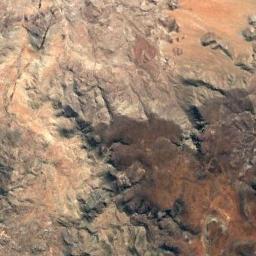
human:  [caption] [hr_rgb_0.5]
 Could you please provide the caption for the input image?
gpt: The mountain has a rugged surface and its rocks are red .

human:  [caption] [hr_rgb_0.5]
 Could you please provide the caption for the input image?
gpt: There are many different shapes of stones on the mountain .

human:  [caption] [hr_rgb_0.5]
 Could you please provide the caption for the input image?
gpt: There are many terraces and mountain trails on this mountain .

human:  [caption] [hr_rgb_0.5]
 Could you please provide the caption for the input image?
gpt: The mountain is consist of the bare land .

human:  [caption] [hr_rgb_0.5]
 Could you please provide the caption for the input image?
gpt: There are some rocks on the brown mountain .